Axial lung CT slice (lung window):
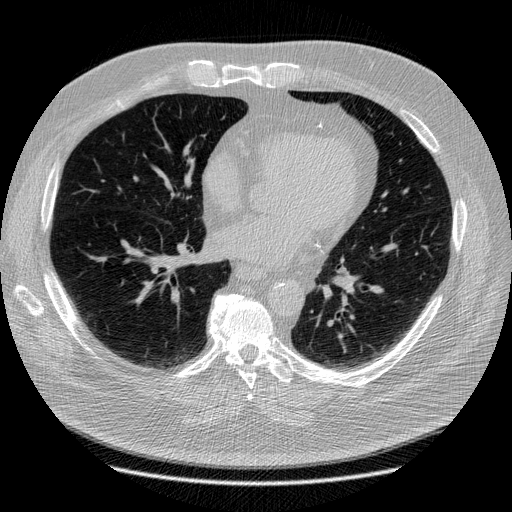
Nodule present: no